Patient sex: M
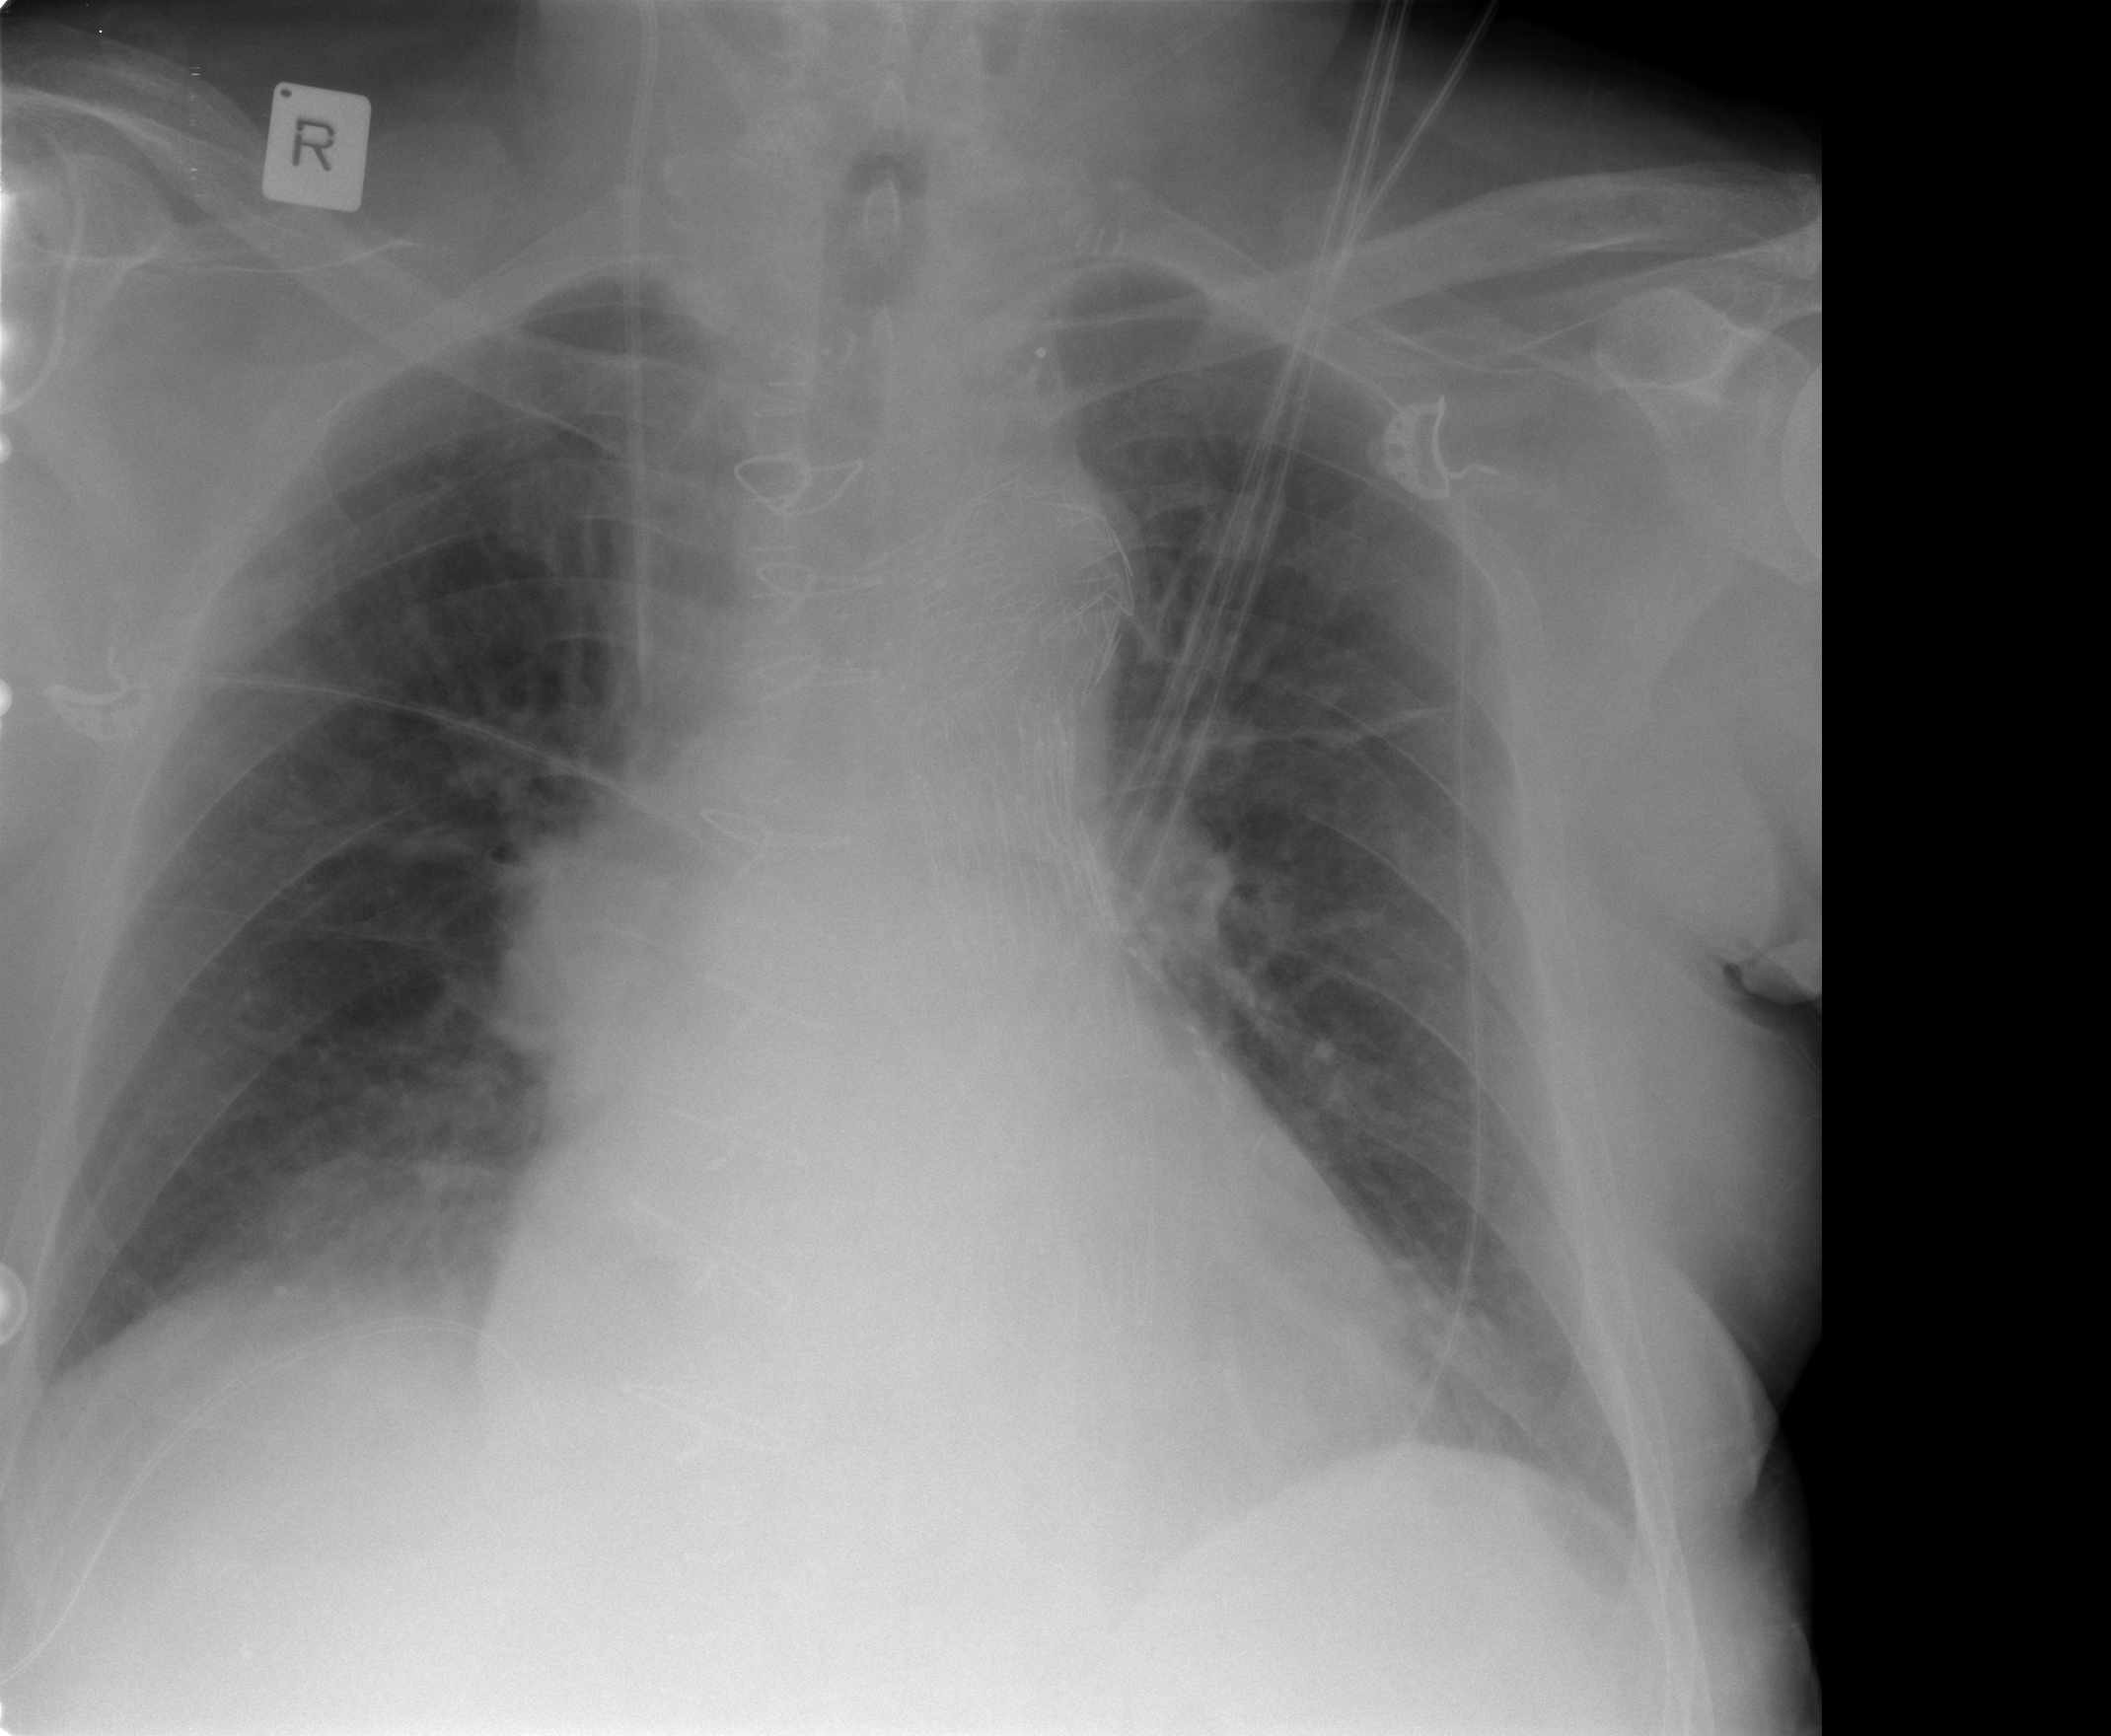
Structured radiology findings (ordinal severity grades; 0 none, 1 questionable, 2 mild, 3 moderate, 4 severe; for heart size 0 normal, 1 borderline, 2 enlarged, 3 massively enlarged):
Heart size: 2
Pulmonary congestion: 2
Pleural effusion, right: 0
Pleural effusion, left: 0
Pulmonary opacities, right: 0
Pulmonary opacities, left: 0
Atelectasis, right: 0
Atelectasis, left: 0